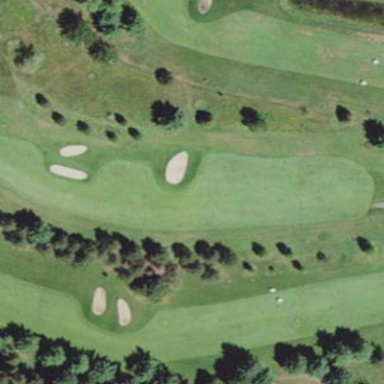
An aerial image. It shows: Grassy area designated as golf fairway.